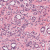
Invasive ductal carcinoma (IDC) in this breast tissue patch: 0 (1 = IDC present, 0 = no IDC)